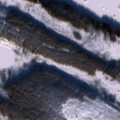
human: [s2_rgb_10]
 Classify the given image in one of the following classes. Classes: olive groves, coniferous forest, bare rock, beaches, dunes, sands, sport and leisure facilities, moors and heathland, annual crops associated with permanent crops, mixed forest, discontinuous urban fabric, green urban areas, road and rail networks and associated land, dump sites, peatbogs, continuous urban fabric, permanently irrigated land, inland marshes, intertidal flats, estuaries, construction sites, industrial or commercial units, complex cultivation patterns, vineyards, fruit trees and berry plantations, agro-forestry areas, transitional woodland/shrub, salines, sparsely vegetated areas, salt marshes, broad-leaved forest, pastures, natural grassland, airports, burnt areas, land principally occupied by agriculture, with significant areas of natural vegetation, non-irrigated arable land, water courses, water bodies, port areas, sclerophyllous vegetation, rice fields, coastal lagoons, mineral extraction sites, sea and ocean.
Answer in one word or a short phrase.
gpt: coniferous forest, transitional woodland/shrub, peatbogs, water bodies